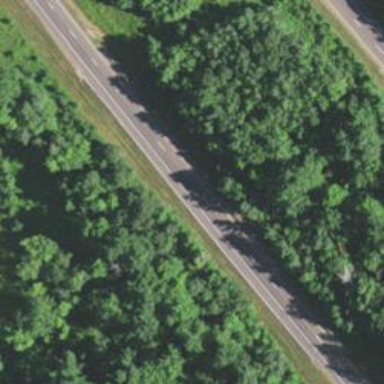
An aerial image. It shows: Motorway.